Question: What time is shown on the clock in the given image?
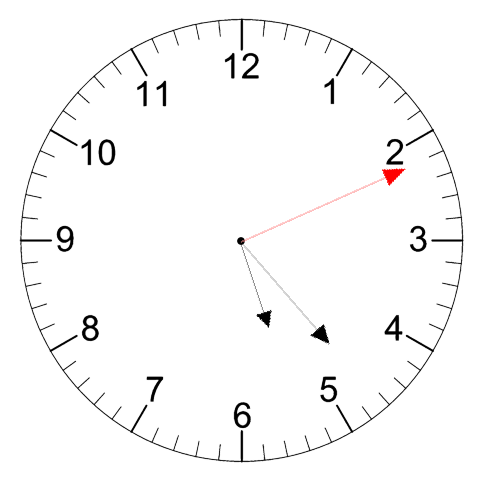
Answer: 05:23:11